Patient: sex F, age 72
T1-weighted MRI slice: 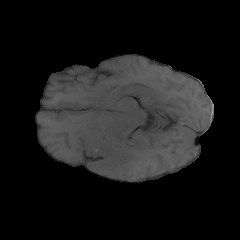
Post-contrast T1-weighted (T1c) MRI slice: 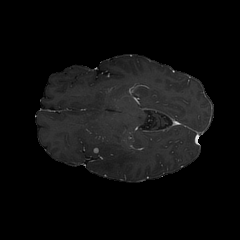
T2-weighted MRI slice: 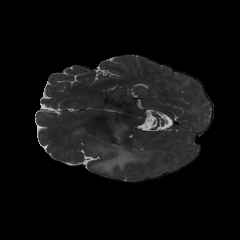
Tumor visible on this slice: yes
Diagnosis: Glioblastoma, IDH-wildtype
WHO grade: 4